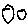
Label: circle